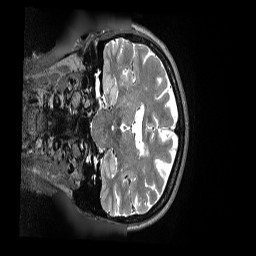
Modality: T2w
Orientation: coronal
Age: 74
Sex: female